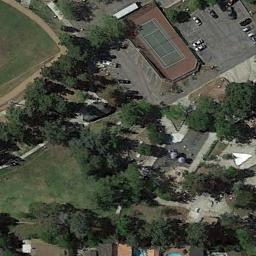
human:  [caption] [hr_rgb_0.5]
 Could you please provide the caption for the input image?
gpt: The tennis court is surrounded by a parking lot with a large lawn and trees nearby .

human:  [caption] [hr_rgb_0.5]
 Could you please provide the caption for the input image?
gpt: The tennis court is on the grass next to some buildings and trees .

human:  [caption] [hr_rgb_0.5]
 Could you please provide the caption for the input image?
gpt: Many trees are near the tennis courts .

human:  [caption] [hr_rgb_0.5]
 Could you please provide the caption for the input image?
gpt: There are two small tennis courts in blue and green .

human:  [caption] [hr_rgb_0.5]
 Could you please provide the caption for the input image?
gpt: There are many green trees near the tennis court .